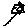
Label: flower